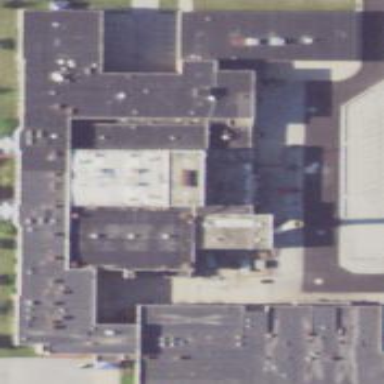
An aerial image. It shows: School building.